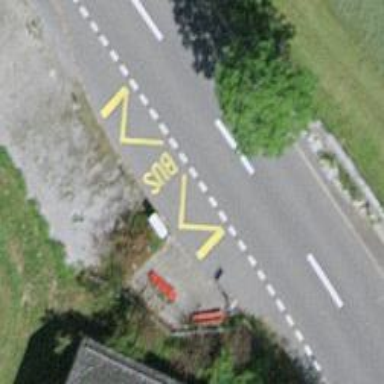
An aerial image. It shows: Bus stop with platform for public transport.